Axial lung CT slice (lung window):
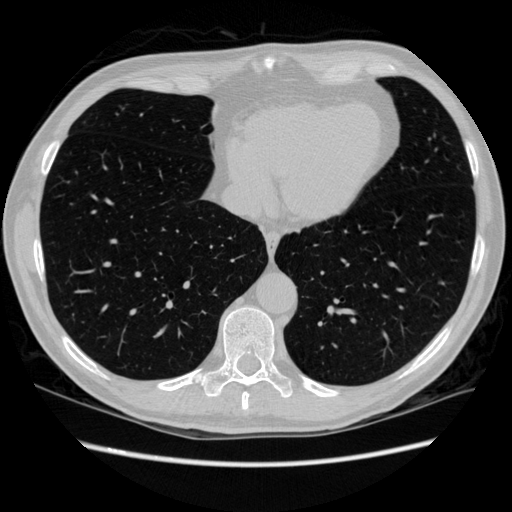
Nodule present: no